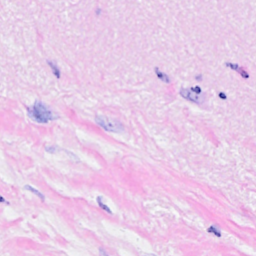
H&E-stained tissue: Breast